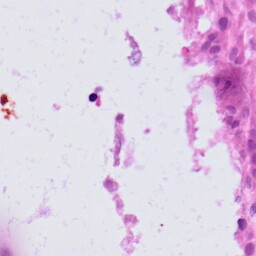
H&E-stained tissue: Skin